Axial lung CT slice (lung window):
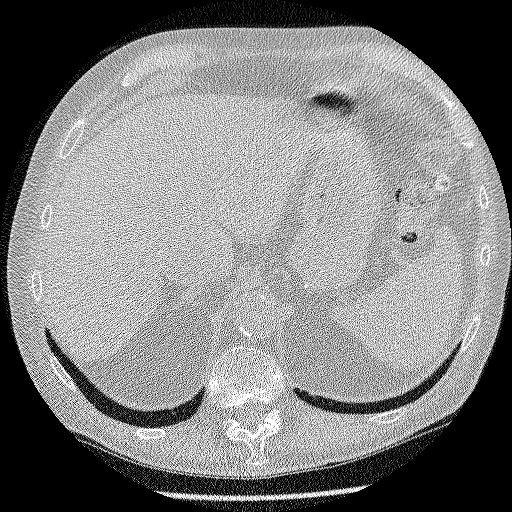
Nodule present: no